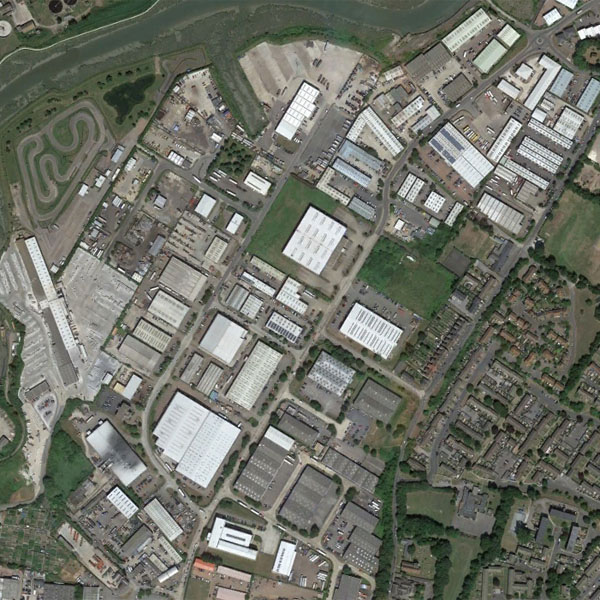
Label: Industrial